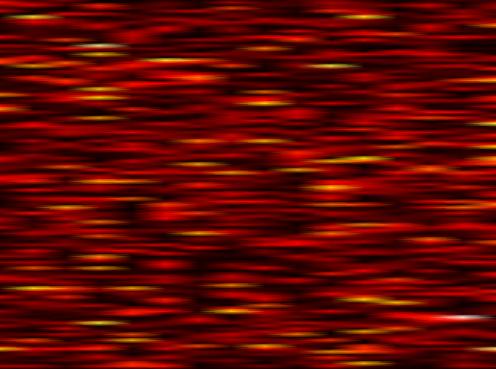
Label: OFDM